Interaction volume radius: 5 \u00c5
Interaction volume height: 20 \u00c5
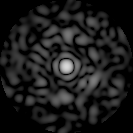
Disorder parameter: 0.8423